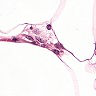
Metastatic tissue present: no